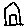
Label: house